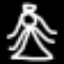
Label: angel